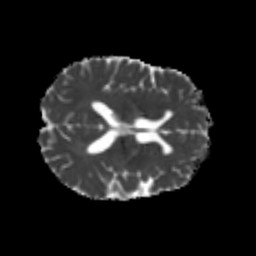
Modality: MD
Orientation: axial
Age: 23
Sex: female
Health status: healthy
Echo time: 0.074 s